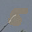
Label: 5